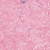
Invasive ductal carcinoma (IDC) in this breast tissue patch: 0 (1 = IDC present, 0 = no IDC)